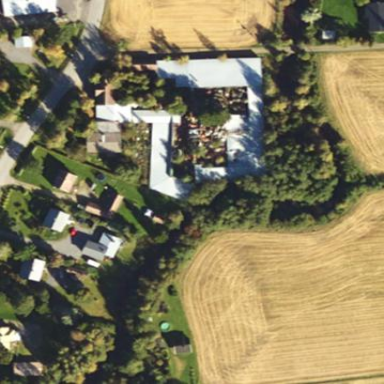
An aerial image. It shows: Farmyard area.